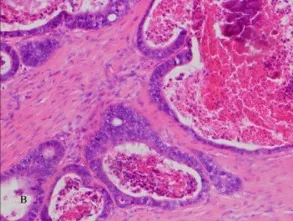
A and B) Photomicrograph showing malignant glands typical of adenocarcinoma lined by atypical cells with hyperchromatic nuclei. There is an increase in mitotic activity within the cells and the presence of necrotic material. Stained with haematoxylin & eosin.
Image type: pathology (h&e)